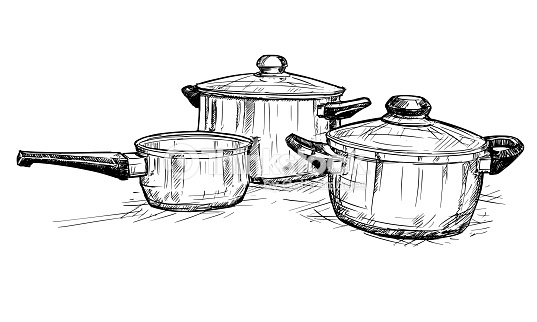
Label: Dutch oven